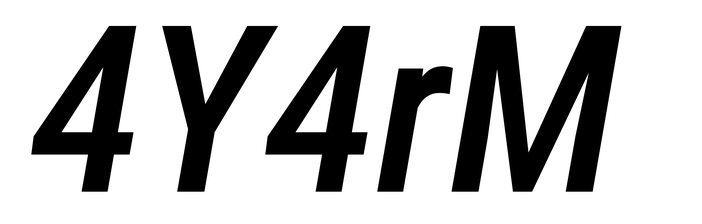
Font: Roboto-Italic_Condensed_Medium_Italic